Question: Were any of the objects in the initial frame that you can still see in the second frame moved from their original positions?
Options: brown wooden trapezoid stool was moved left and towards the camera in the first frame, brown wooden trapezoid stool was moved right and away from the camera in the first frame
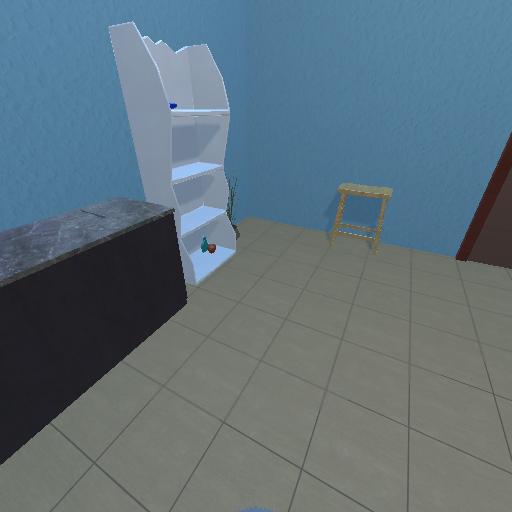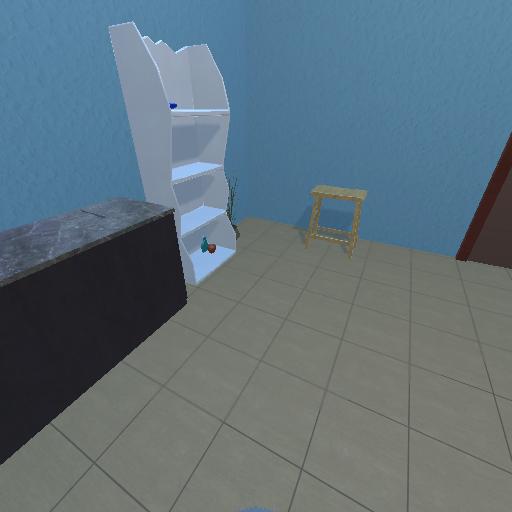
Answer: brown wooden trapezoid stool was moved left and towards the camera in the first frame